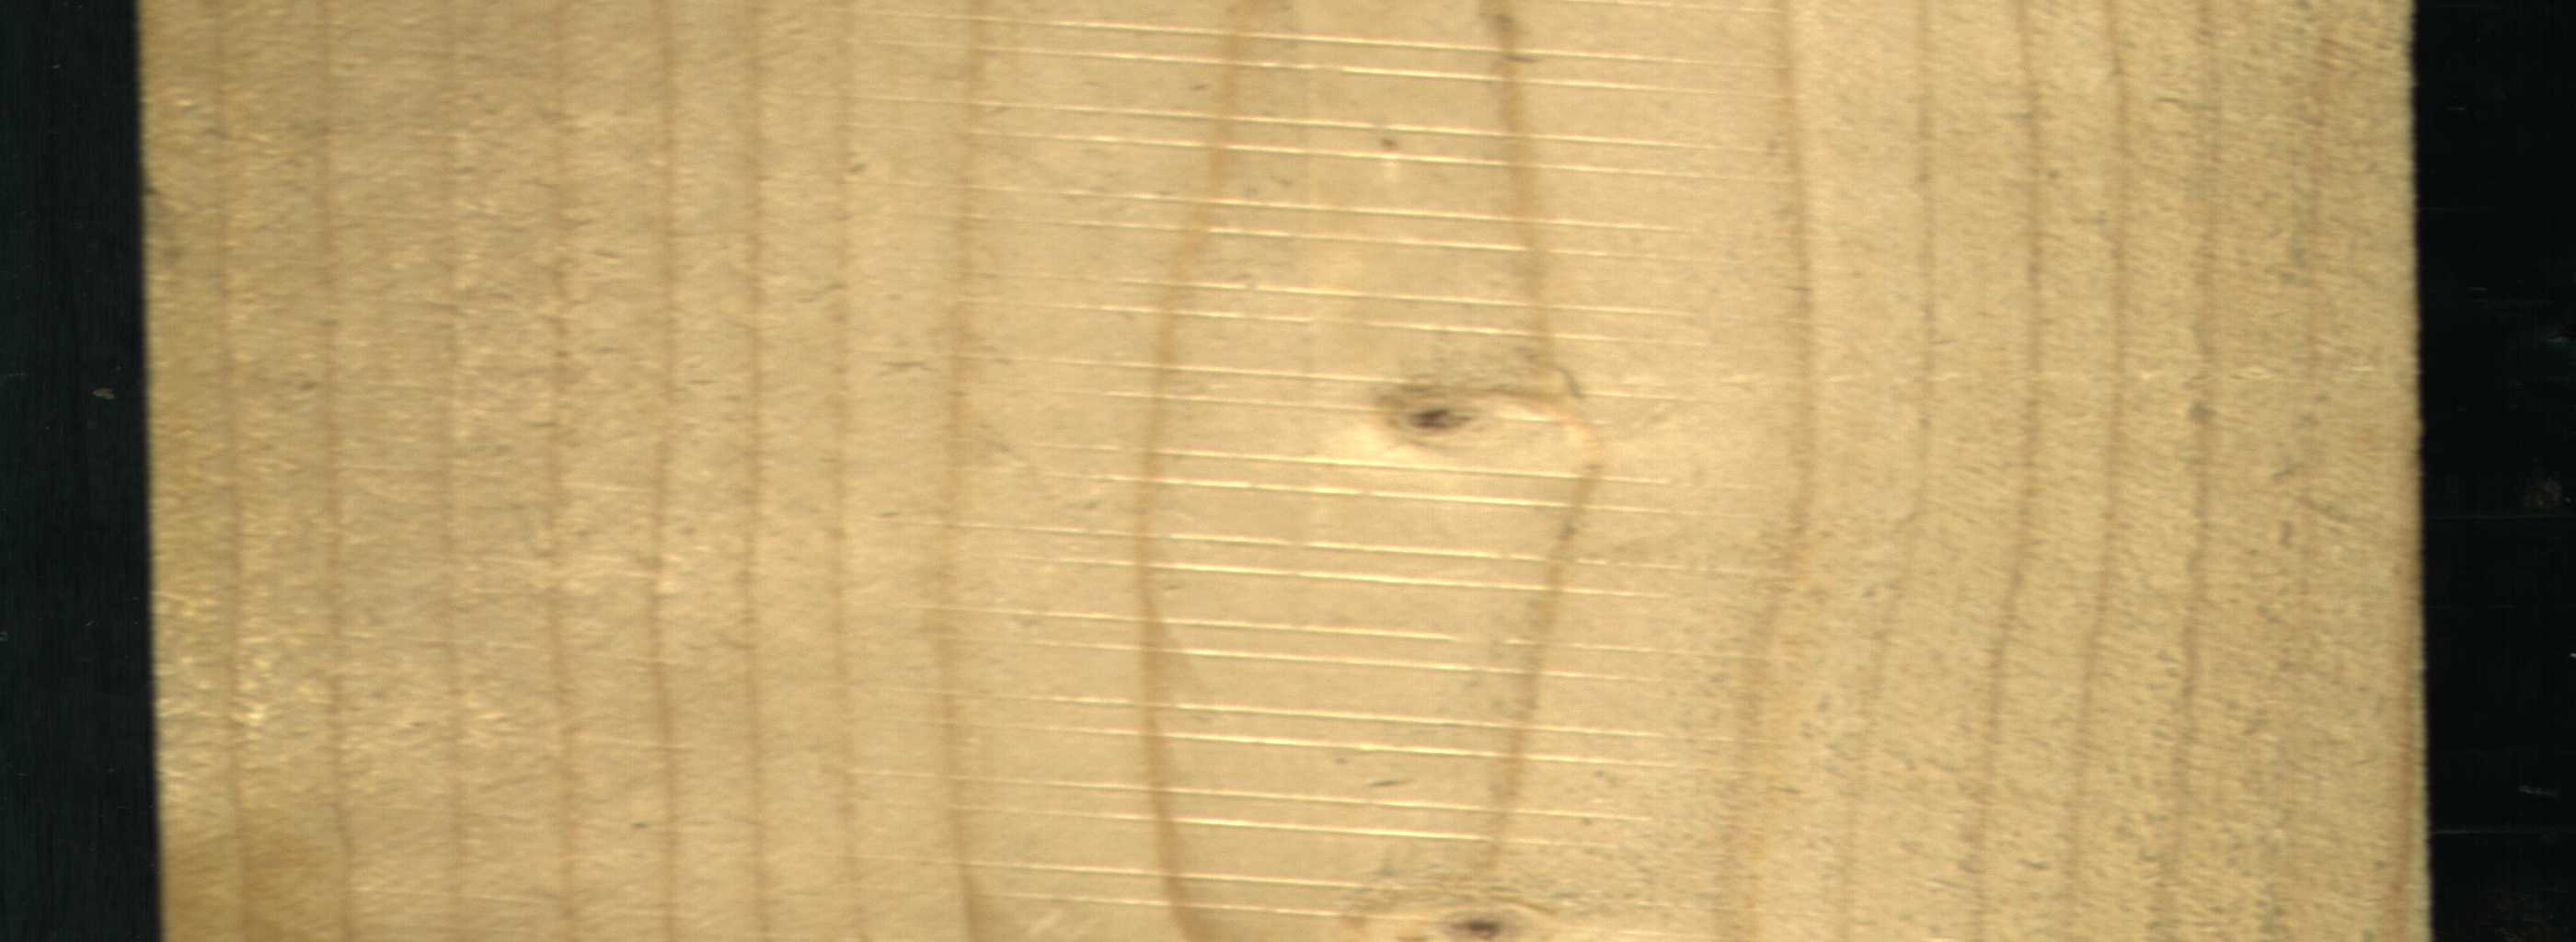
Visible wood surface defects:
Live_Knot
Live_Knot